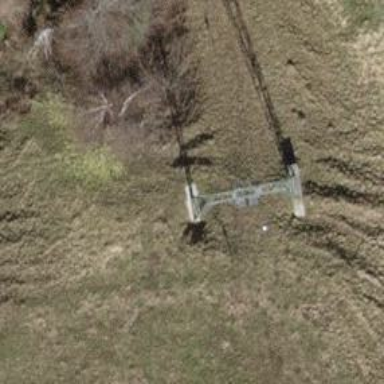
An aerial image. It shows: Pylon for aerialway.